Field crop: maize
Growth stage: 2
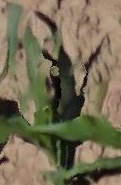
Species: maize